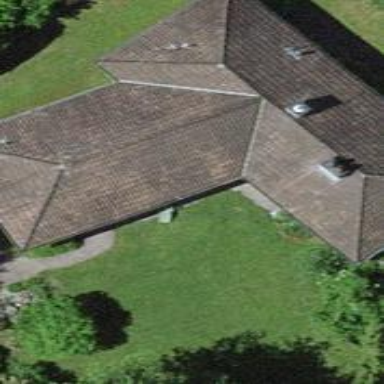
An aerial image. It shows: Simple and straightforward house.